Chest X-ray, PA view. Patient: 40 years old, sex F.
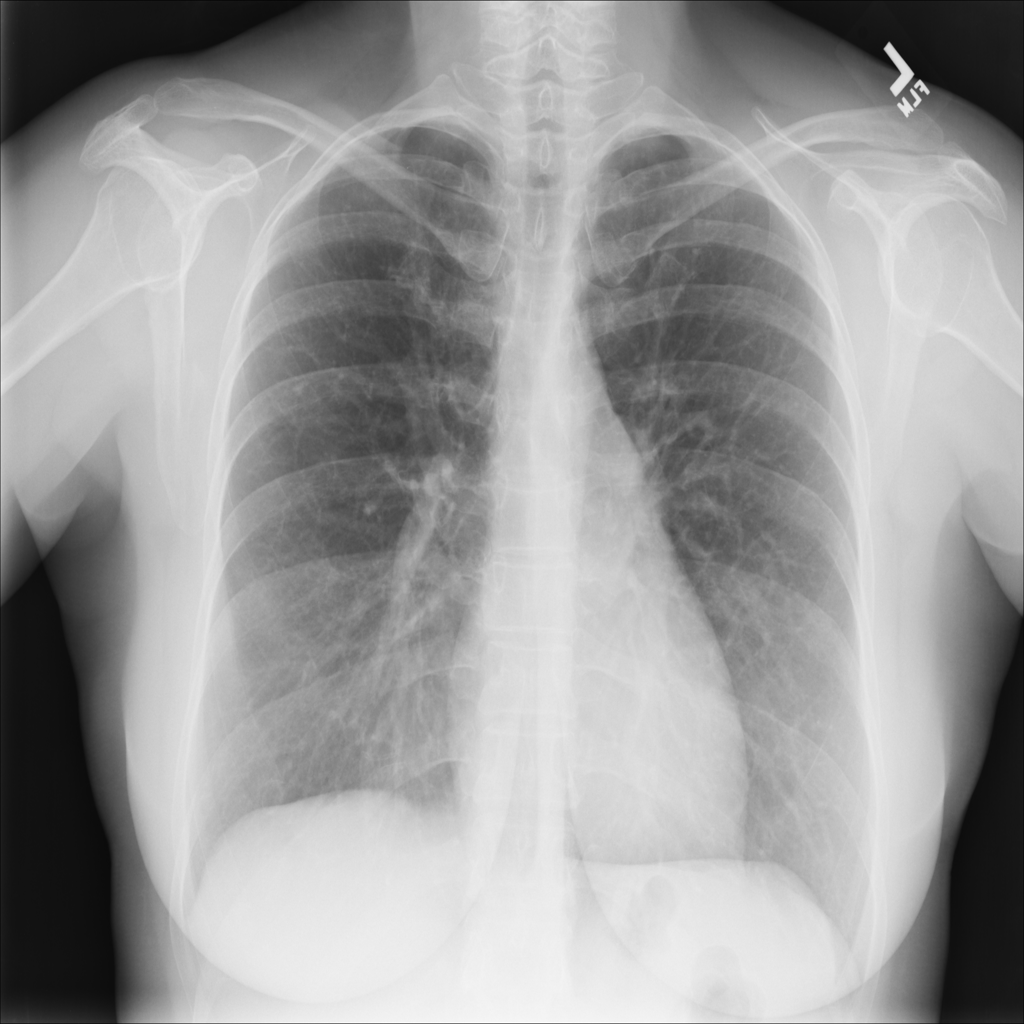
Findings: No Finding